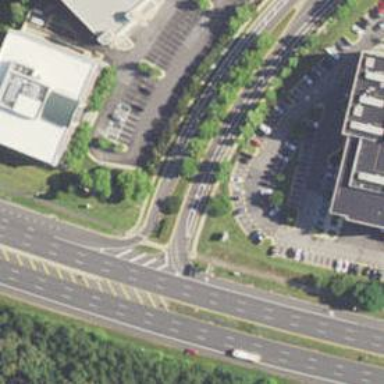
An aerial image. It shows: Asphalt cycleway with unmarked crossing.